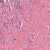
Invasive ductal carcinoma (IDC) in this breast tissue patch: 1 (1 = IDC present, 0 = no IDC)